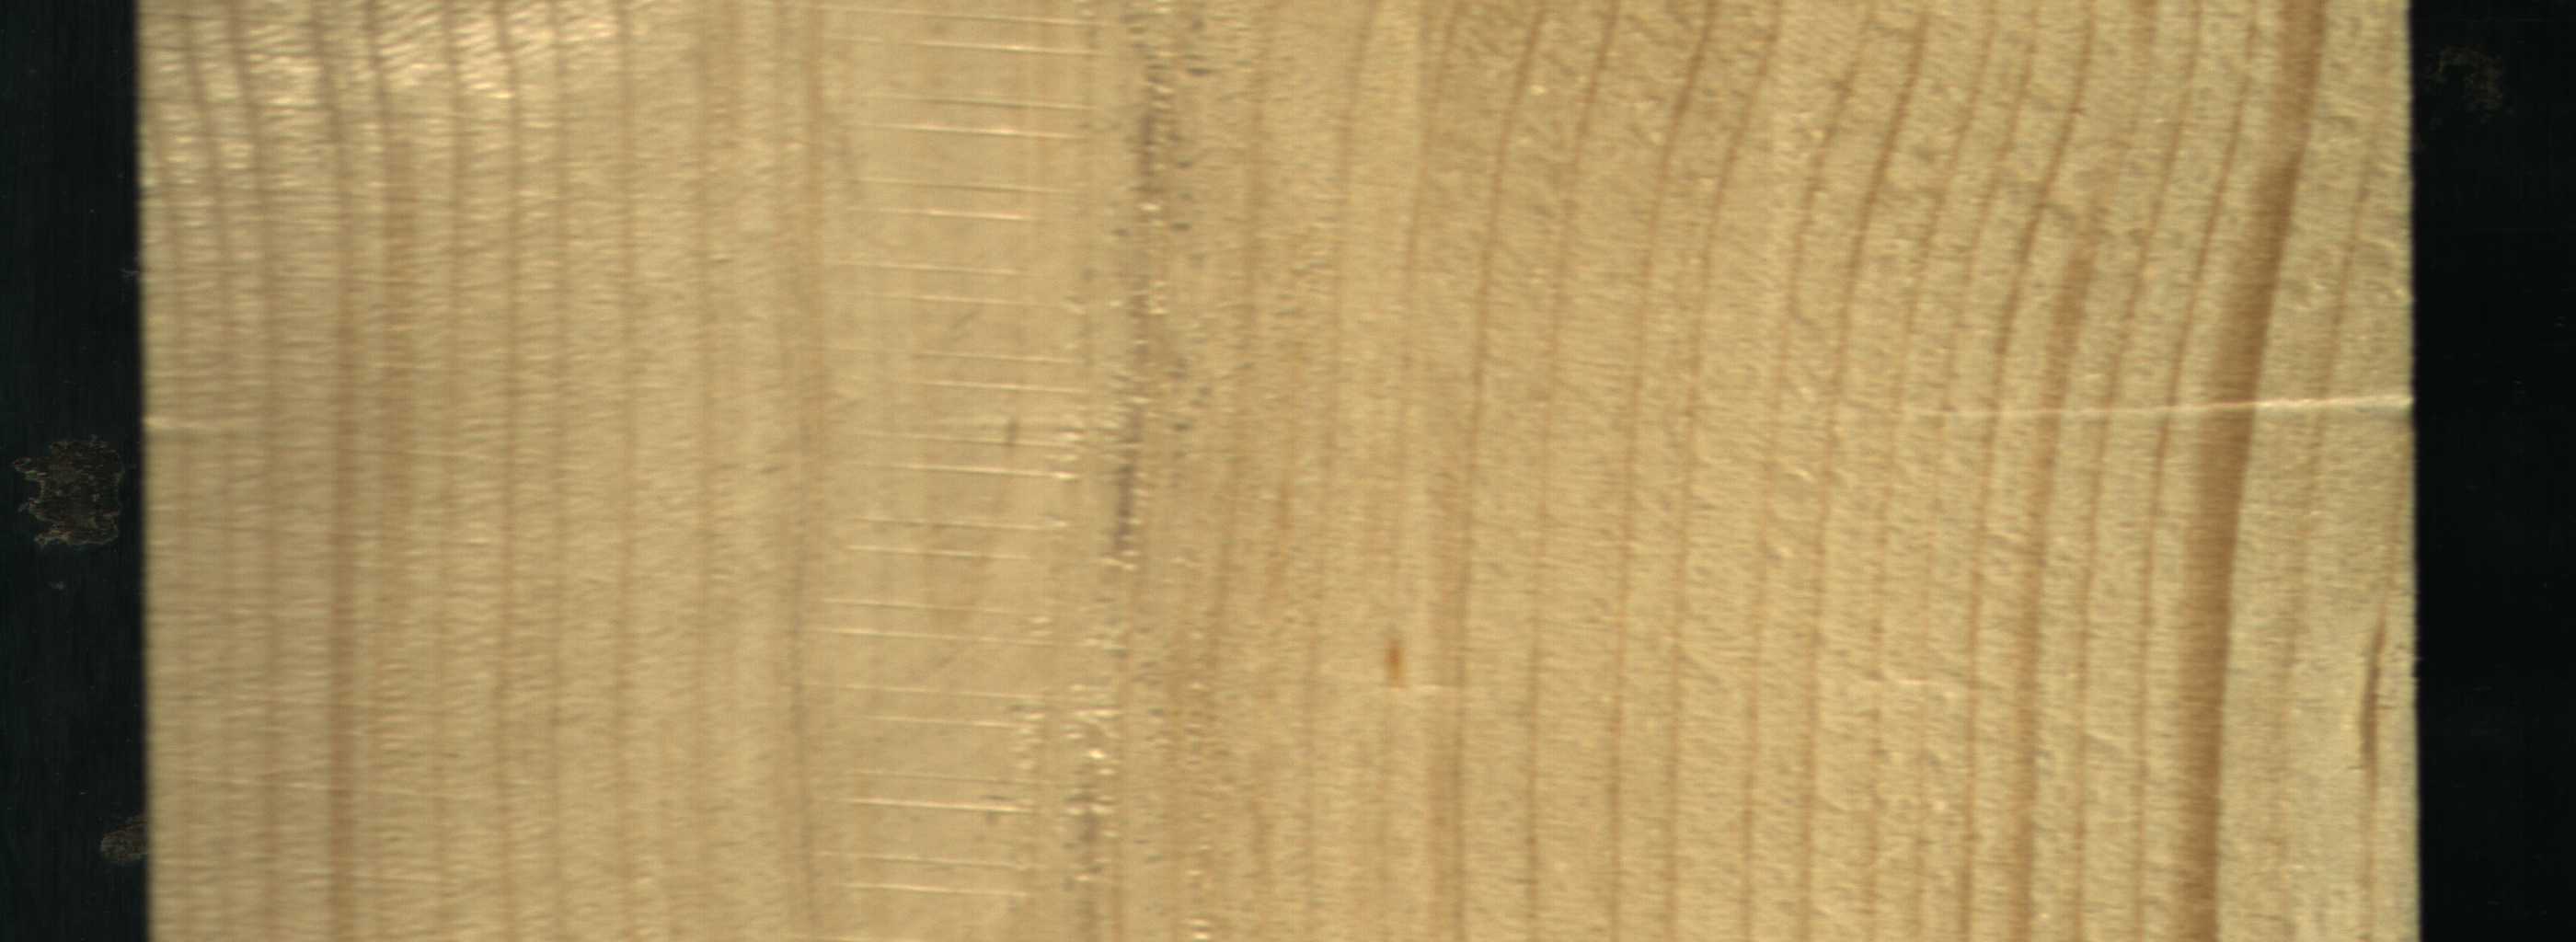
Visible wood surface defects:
Quartzity